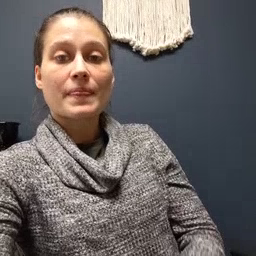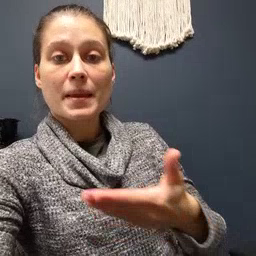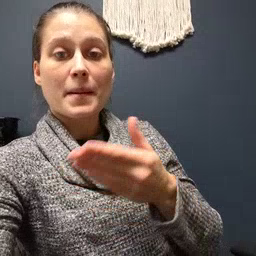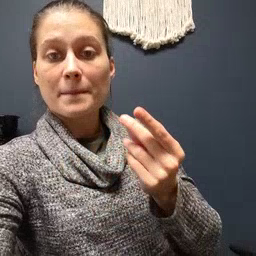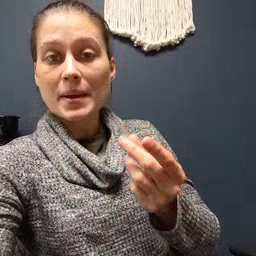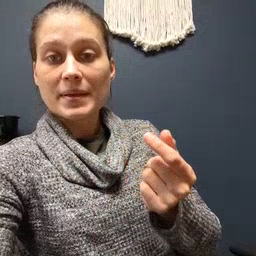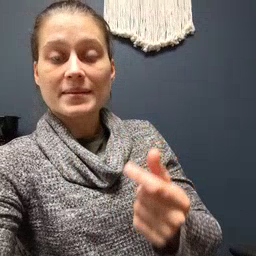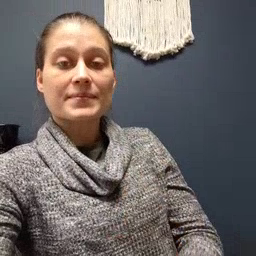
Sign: puppy